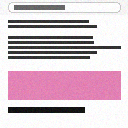
Screen state: on